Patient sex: F
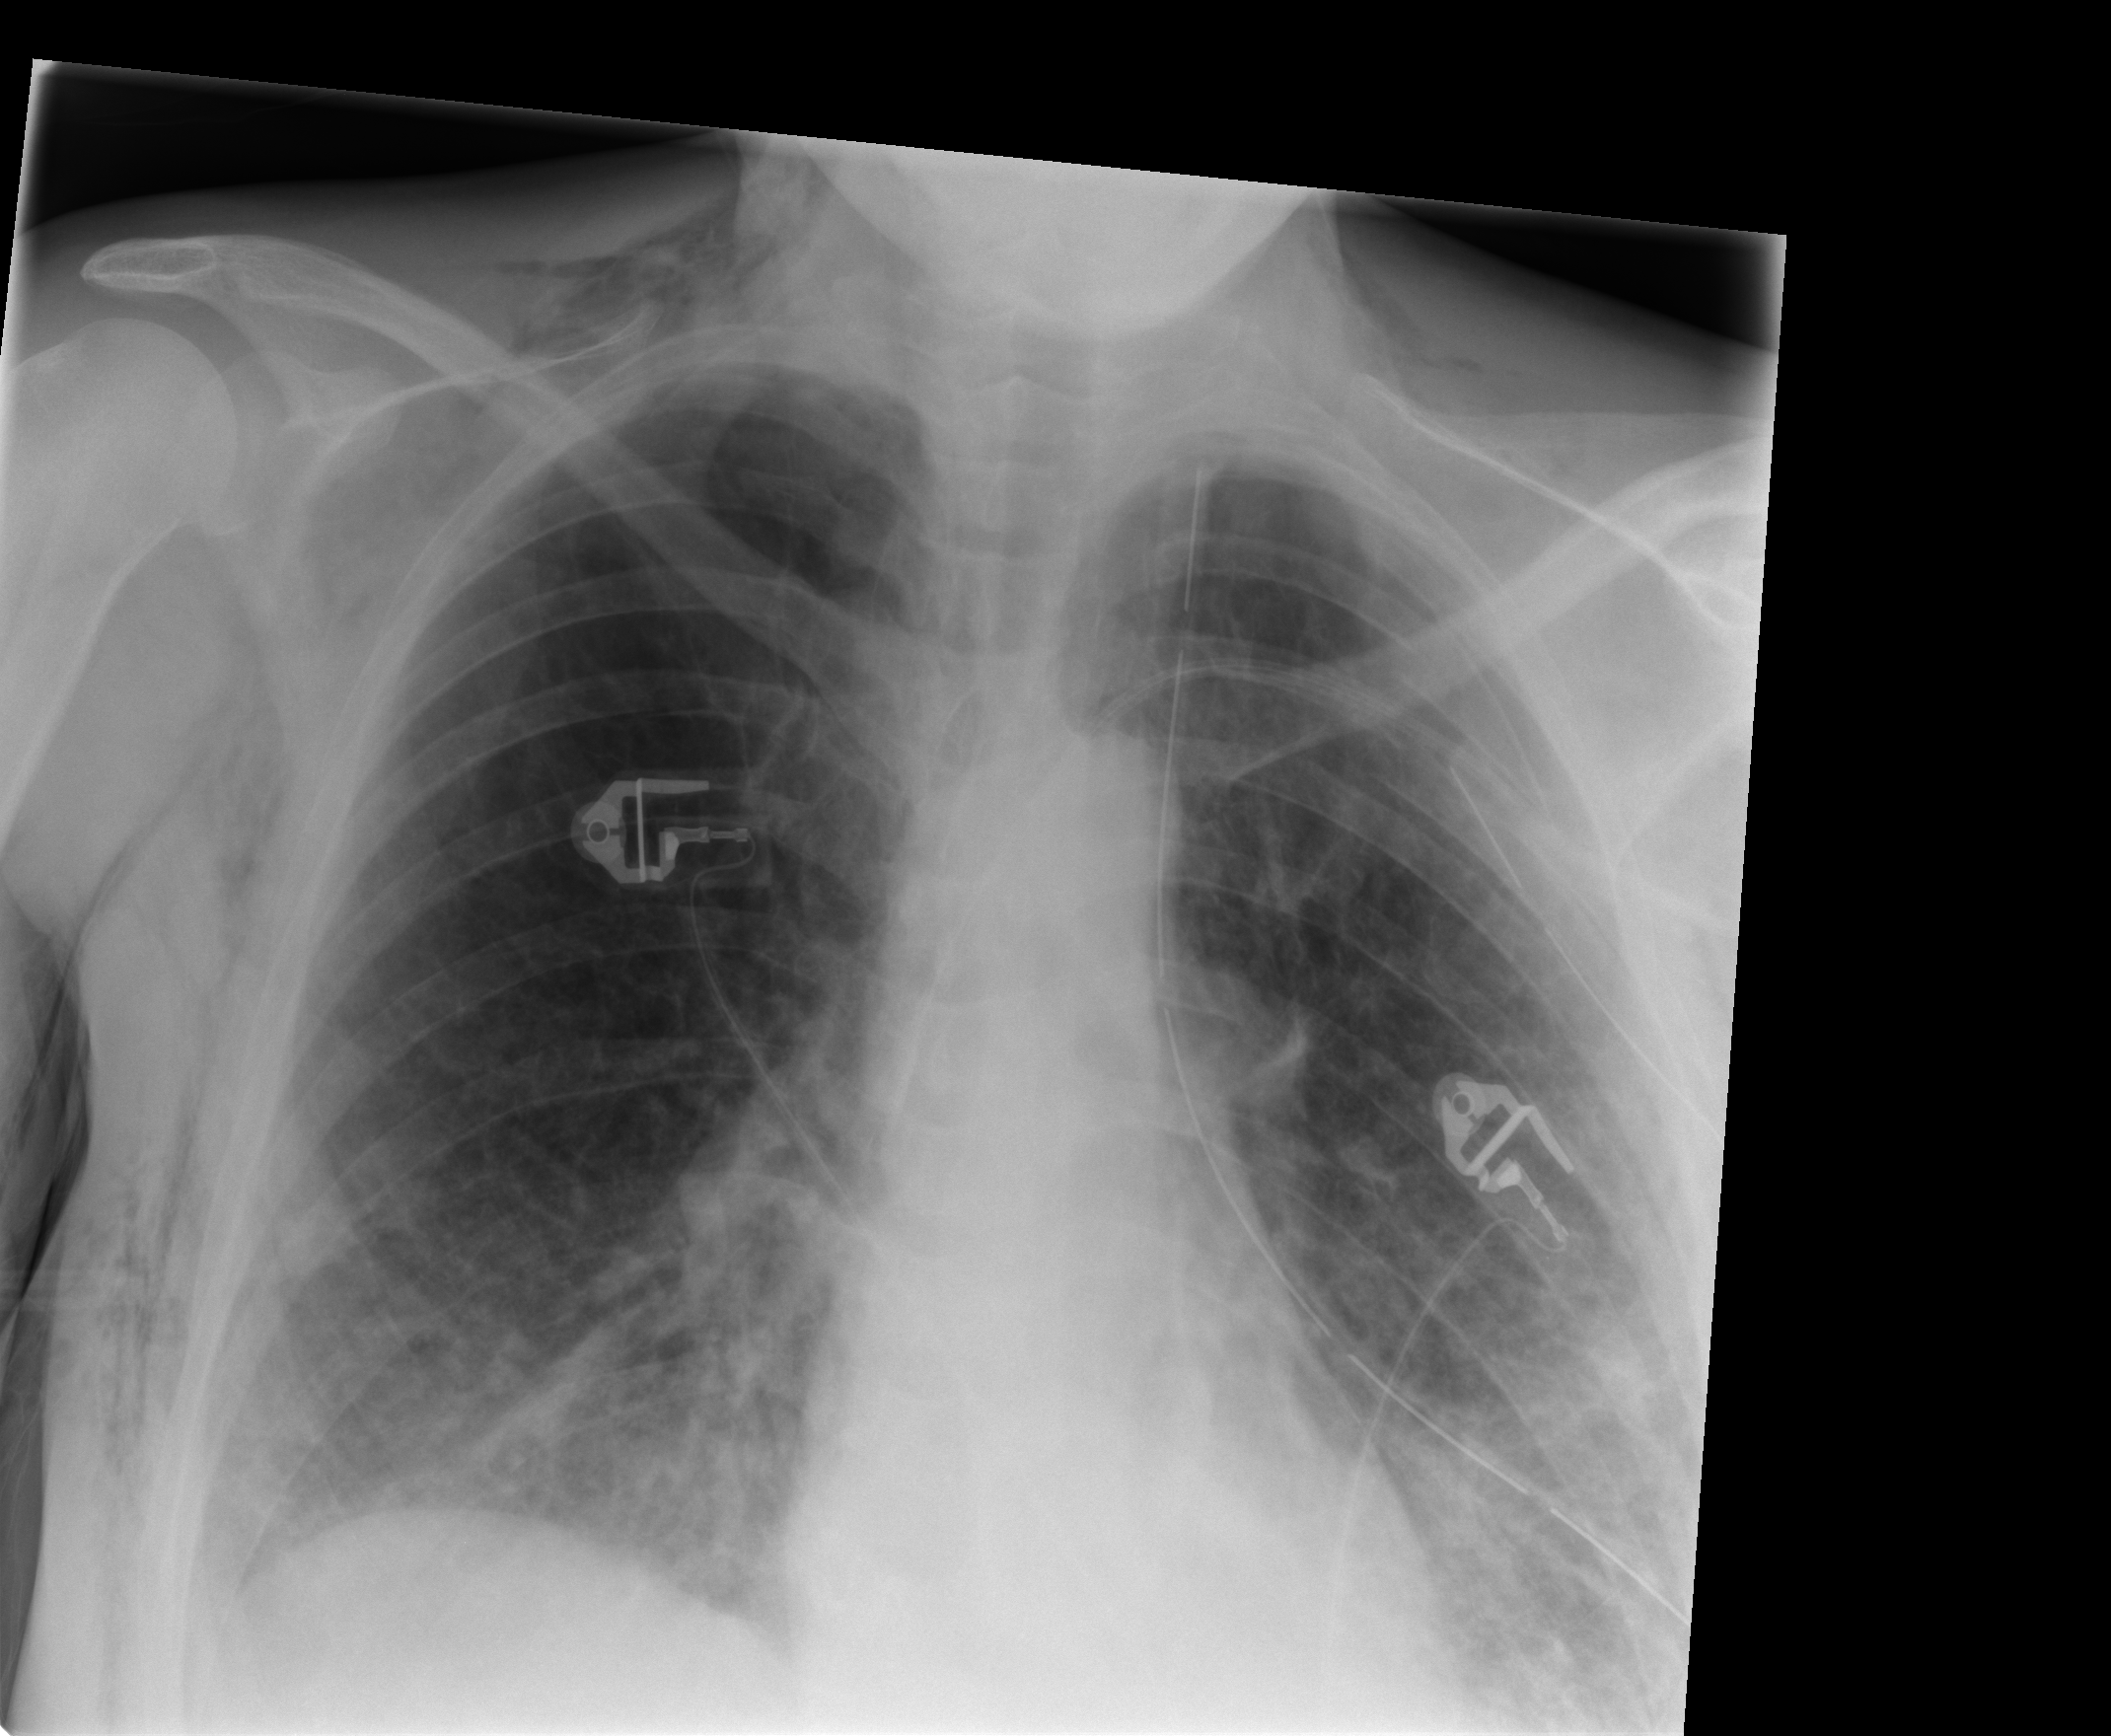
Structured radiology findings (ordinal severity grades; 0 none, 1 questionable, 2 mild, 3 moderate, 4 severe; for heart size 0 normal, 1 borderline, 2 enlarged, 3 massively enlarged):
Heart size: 0
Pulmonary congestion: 1
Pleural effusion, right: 0
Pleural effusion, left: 2
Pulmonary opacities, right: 2
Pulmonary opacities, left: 2
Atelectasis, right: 2
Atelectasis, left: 2